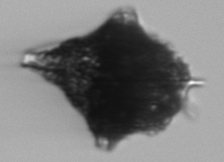
Label: Gonyaulax